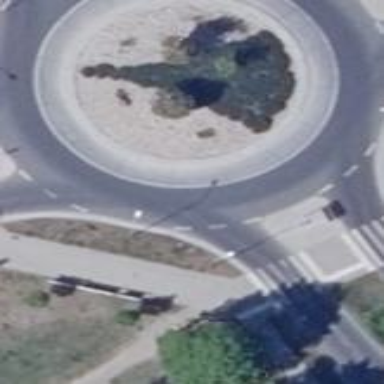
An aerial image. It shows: Secondary road with asphalt surface leading to roundabout.